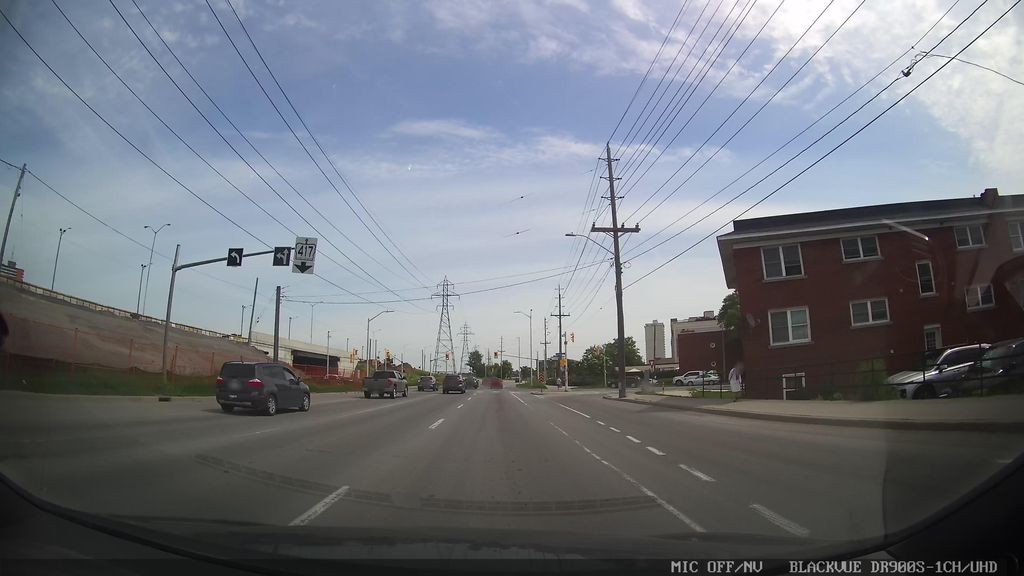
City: ottawa-gatineau